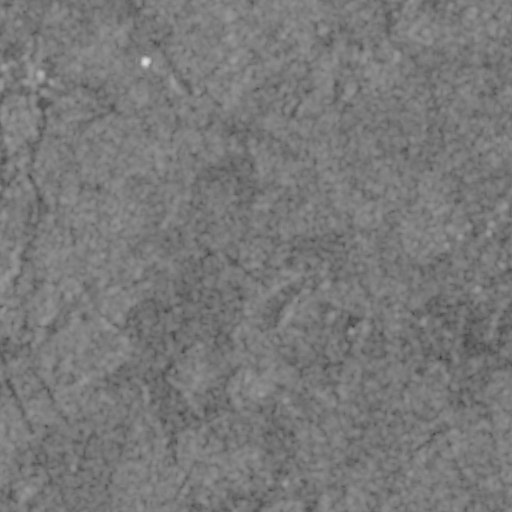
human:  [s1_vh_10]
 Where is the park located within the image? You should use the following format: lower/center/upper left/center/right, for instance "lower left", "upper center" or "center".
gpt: The park is located in the lower right of the image.
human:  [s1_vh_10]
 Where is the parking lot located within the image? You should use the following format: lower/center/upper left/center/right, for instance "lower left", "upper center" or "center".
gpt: The parking lot is located in the center right of the image.
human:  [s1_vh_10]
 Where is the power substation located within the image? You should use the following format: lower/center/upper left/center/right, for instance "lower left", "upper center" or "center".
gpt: The power substation is located in the center of the image.
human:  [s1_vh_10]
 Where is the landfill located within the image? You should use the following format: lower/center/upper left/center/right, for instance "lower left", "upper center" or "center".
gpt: There is no landfill in the image.

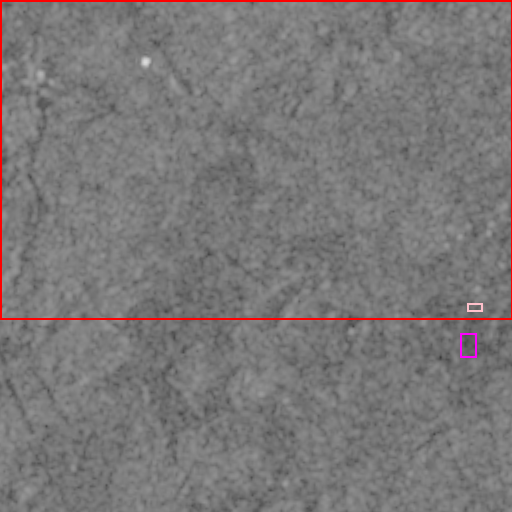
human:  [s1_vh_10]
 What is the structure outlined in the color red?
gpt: The structure outlined in red is a crop field.
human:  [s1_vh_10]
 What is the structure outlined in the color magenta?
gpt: The structure outlined in magenta is a park.
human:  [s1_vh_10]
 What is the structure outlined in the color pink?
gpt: The structure outlined in pink is a parking lot.
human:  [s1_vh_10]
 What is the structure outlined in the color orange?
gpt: There is no orange outline.